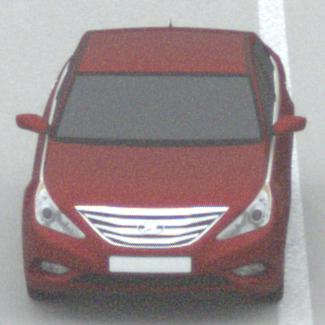
Make: Hyundai
Model: Sonata
Detailed model: Gen. 6 YF
Model produced from: 2009
Model produced until: 2016
Doors: 4
Color: red
Road condition: dry road
Daytime: midday
Contrast: low contrast